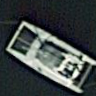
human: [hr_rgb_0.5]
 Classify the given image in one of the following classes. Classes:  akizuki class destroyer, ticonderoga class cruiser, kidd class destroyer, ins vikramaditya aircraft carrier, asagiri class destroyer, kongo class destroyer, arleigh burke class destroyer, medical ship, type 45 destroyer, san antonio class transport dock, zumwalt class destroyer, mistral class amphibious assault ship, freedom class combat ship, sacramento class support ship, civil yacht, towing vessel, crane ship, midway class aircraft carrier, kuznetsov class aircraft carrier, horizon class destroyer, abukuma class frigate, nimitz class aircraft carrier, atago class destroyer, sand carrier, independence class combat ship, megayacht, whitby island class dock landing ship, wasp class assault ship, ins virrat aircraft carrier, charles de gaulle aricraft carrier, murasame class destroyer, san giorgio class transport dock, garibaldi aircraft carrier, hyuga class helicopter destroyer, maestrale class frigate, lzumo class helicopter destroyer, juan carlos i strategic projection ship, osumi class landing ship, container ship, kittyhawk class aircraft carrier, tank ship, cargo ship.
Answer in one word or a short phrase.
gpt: Civil yacht